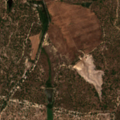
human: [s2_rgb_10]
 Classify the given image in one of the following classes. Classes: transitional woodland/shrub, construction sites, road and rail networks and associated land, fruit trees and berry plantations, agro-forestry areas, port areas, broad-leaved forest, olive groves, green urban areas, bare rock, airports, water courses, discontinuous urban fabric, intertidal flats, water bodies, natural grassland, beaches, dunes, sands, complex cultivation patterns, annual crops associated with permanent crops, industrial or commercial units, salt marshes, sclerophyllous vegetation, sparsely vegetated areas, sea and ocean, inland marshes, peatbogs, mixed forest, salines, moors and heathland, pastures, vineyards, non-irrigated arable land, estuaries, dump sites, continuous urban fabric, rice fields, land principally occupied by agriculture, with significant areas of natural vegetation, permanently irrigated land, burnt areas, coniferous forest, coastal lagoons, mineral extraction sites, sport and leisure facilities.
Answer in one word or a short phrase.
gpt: pastures, broad-leaved forest, mixed forest